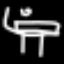
Label: bed